Question: How can I plot lines refering to 'Y1', and bars refering to 'Y2' in the same plot in 'ggplot2'?
This is my data:
'''
year partbuild mean.t sd.t n.t se.tr ci1 ci2
1 2003 Assets 6.072719 11.109798 173 <PHONE> 4.417181 7.728257
2 2003 Non-opportunity 3.793043 59.<PHONE> <PHONE> 2.037366 5.548720
3 2003 Opportunity 2.650684 7.397618 257 <PHONE> 1.746240 3.555127
4 2004 Assets 11.334394 19.609274 173 <PHONE> 8.412297 14.256490
5 2004 Non-opportunity 5.922468 38.<PHONE> <PHONE> 4.775915 7.069021
6 2004 Opportunity 4.757593 21.598943 257 <PHONE> 2.116875 7.398311
7 2005 Assets 13.580937 23.748005 368 <PHONE> 11.154554 16.007319
8 2005 Non-opportunity 9.698966 154.<PHONE> 2.<PHONE> 4.908004 14.489928
'''
This is the code I'm using
'''
y.bar <- ddply(d1a, c('year', 'partbuild'), function(x) mean(x$transfers.cap, na.rm=T))
sd.tr <- ddply(d1a, c('year', 'partbuild'), function(x) sd(x$transfers.cap, na.rm=T))
n.tr <- ddply(d1a, c('year', 'partbuild'), function(x) length(x$transfers.cap))
db2 <- merge(y.bar, sd.tr, by=c('year', 'partbuild'))
db3 <- merge(db2, n.tr, by=c('year', 'partbuild'))
colnames(db3) <- c('year', 'partbuild', 'mean.t', 'sd.t', 'n.t')
p <- ggplot(db3, aes(y=mean.t, x=year, group=partbuild, shape=partbuild))
p + geom_point(aes(colour = partbuild), size=3.5) + geom_line(aes(colour = factor(partbuild)), size=1) + theme_bw() + ylab("Average of Federal Transfers per capita") + xlab("Year") + theme(axis.title.x = element_text(face='bold', size = 15, vjust = .25)) + theme(legend.title=element_blank()) + theme(axis.title.y = element_text(face="bold", size = 15, angle=90)) + scale_fill_discrete(name="") + theme(legend.text = element_text(colour="black", size = 13, face = "bold")) + geom_vline(xintercept = c(2004, 2008), linetype="dashed" )
'''
And this is the picture I get:

However, I'd like to plot areas with the variable 'n.tr' behind these lines.
How can I do this?
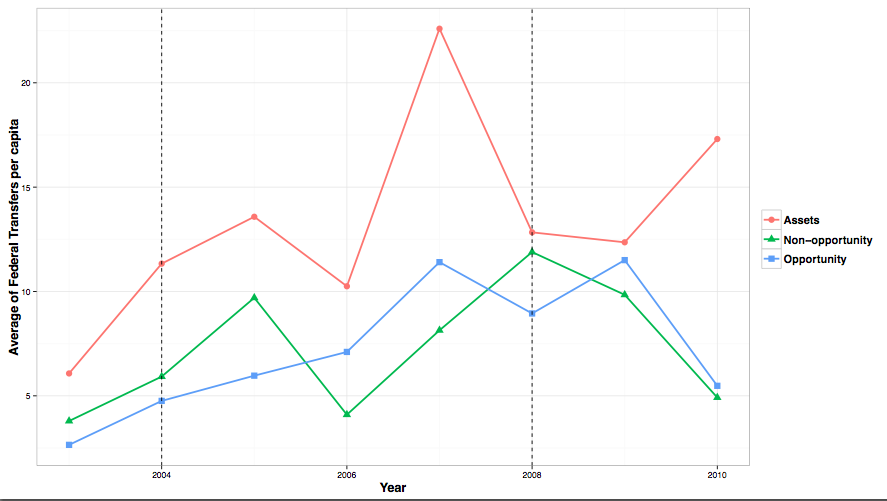
Answer: Plot shows only part of your data because only the first 8 lines were provided.
First, in function 'ggplot()' values for 'x=' and 'colour=' are provided as those values are the same for all layers. Then for each element 'y=' values are provided. Used 'scale_y_log10()' because there is large difference between 'n.t' and 'mean.t' values.
'''
p<-ggplot(data=db3,aes(x=year,colour=partbuild))
p+geom_bar(aes(y=n.t,fill=partbuild),stat="identity",position="dodge")+
geom_line(aes(y=mean.t))+
geom_point(aes(y=mean.t,shape=partbuild), size=3.5)+scale_y_log10()+theme_bw()
'''